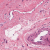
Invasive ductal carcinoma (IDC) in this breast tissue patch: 0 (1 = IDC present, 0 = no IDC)